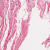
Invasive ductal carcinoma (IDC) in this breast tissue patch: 0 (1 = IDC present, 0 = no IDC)